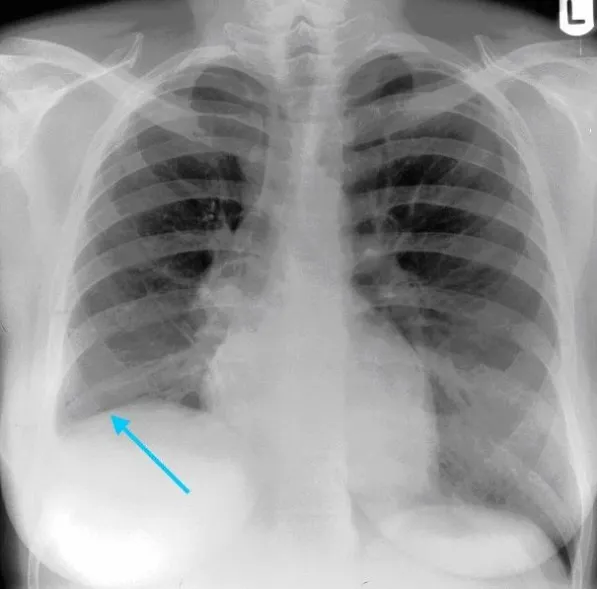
Chest X-ray showing a small right basal pleural reaction and some right basal atelectasis.
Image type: radiology (x_ray)